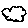
Label: cloud